Interaction volume radius: 5 \u00c5
Interaction volume height: 15 \u00c5
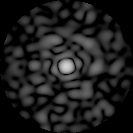
Disorder parameter: 0.8621